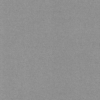
Label: dusty